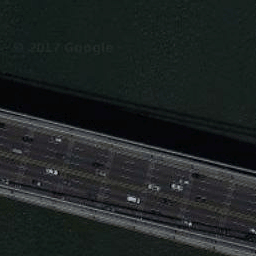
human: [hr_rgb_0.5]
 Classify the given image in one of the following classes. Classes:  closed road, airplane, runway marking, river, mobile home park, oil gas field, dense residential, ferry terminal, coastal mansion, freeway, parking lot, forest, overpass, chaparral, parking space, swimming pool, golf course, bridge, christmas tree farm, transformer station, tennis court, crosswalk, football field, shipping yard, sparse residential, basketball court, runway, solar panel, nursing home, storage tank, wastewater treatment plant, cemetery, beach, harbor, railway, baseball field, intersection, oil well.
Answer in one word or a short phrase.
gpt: bridge